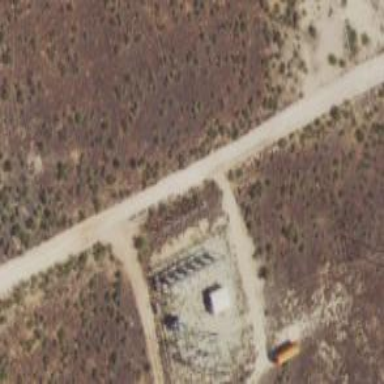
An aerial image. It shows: Industrial substation surrounded by fence.